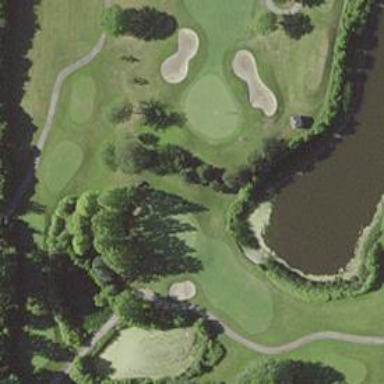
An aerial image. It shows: View of golf hole.